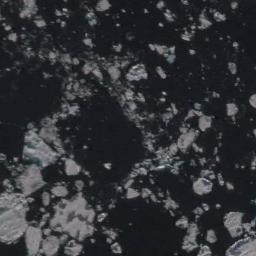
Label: sea_ice